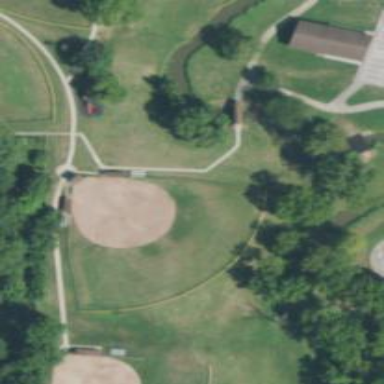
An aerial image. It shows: Baseball pitch for leisure land activities.